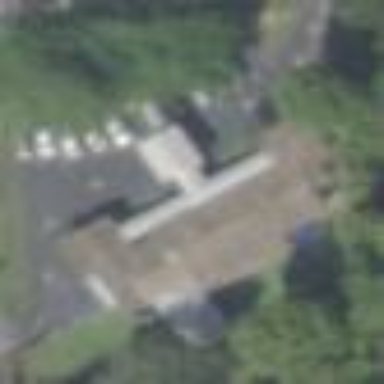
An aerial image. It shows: School.